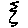
Label: zigzag